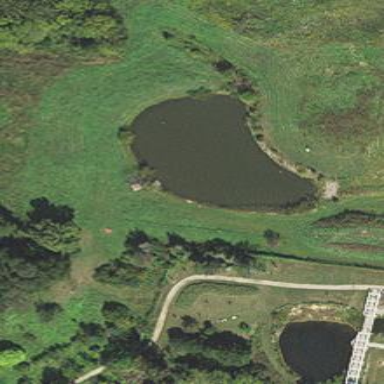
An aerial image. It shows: Pond surrounded by natural water.